Question: I've been struggling with this one for a few days now (but that's only because I'm stranger to scripting) so I would rly appreciate if anyone could guide me or even better send me a rough template on this:
A little app consisting of 6 lines. On each line should be 2 TextInput boxes and one DropBox with multiple values (value1, value2, value3 ...)
And there would be a button that would gather data from all lines and saved them on local drive as .txt file in following format:
'''
Line1 = [1,"abc123","abc123"]
line2 = [7,"abc123","abc123"]
...
'''
If nothing is filled than it would be saved as
'''
line1 = [,"",""]
...
'''
The first number (in my example 1 and 7) is result of chosen value in DropBox on each line. And content of quotation marks can be anything written in those text InputBoxes on each line.
This problem has been driving me crazy for a few days now. I rely hope someone can help me.
BTW Ive found a topic that probably answers to part of my problem <URL> , but wasn't able to make it work.. I rely need someone holding my hand in the world of scripting :(

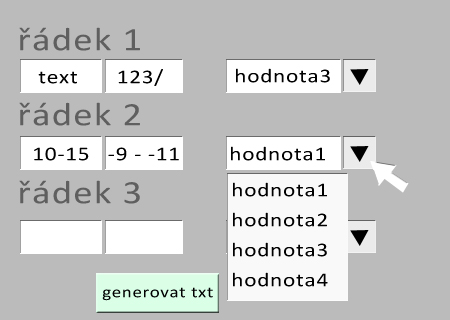
Answer: Problem solved.
'''
import flash.events.MouseEvent;
import flash.net.FileReference;
import flash.events.Event;
ulozit.addEventListener(MouseEvent.CLICK,SaveFile);
function getData():Array
{
var zoznam:Array = [];
var seznam:Array = [pocasi1,pocasi2,pocasi3];
var seznamnoc:Array = [pocasinoc1,pocasinoc2,pocasinoc3];
var s:String = "";
for(var i = 1;i < 13;i++)
{
s = "";
s = "radek"+i +" = [" + seznam[i - 1].selectedItem.data + "," + seznamnoc[i - 1].selectedItem.data + ",";
if(this["den" + i].length > 0)s += '"' + this["den" + i].text + '"' + ",";
else s+= '"",';
if(this["noc" + i].length > 0)s += '"' + this["noc" + i].text +'"';
else s+= '""';
s += "]";
zoznam.push(s);
}
return zoznam;
}
function SaveFile(e:MouseEvent):void
{
var s:String = "";
var arrs:Array = getData();
for(var i = 0;i < arrs.length;i++)s += arrs[i] + " " +"
" + "
";
var f:FileReference = new FileReference();
f.addEventListener(Event.COMPLETE,onSaveFileComplete);
f.save(s,"pocasi.txt");
}
function onSaveFileComplete(e:Event):void
{
e.currentTarget.removeEventListener(Event.COMPLETE,onSaveFileComplete);
}
'''